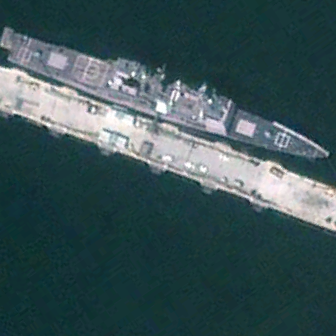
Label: cruiser